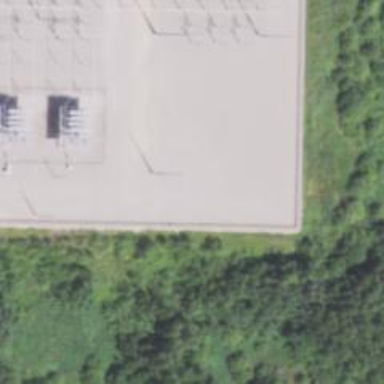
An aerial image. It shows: Mast used for lightning protection.